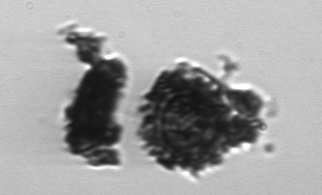
Label: Thalassiosira_TAG_external_detritus